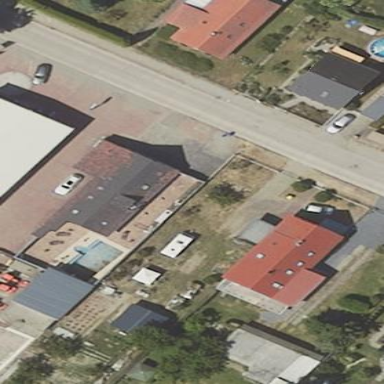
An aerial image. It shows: Commercial building with car shop.